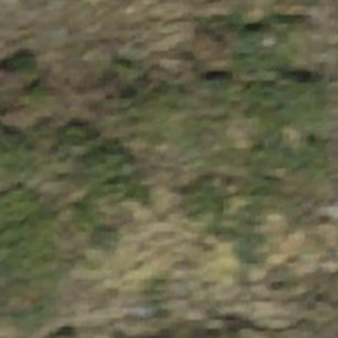
Label: other